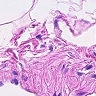
Metastatic tissue present: no